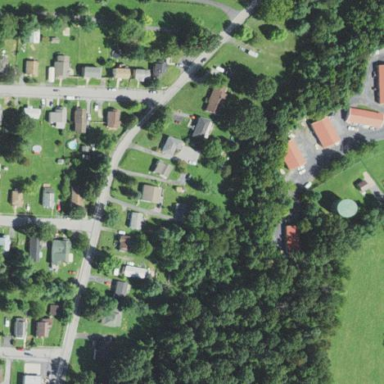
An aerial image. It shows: Residential neighbourhood.